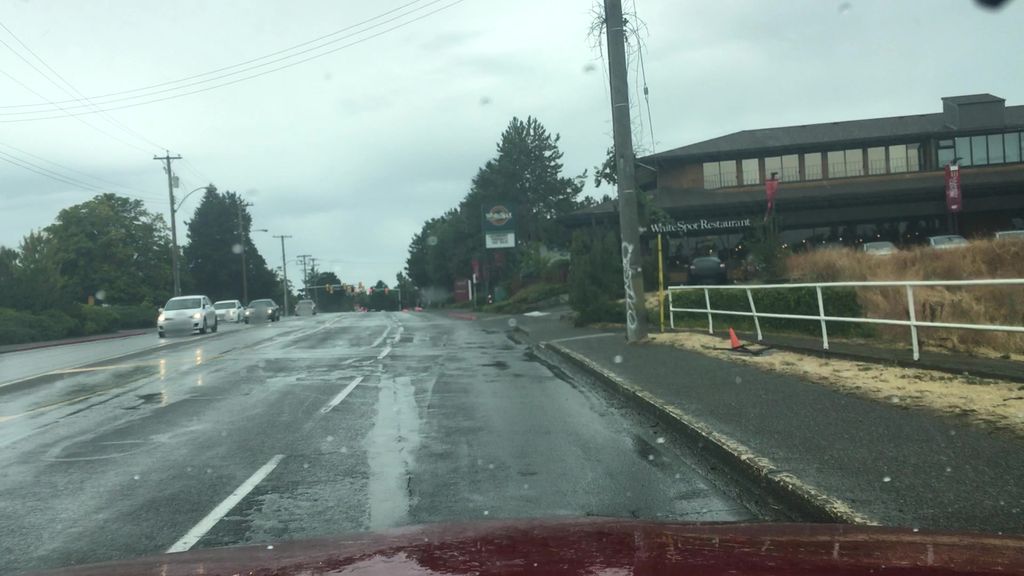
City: victoria